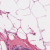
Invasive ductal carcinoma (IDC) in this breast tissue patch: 0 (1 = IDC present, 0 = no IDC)